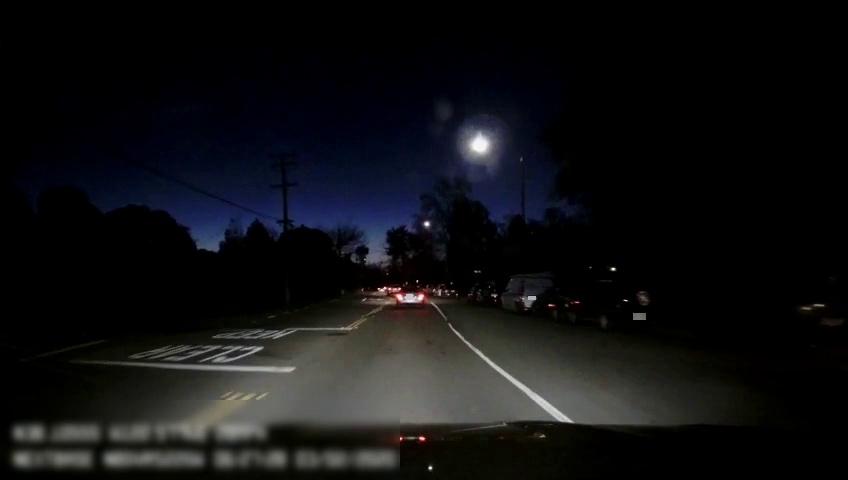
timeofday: Night
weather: Cloudy
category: Drivable Space
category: Vehicles | Car
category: Vehicles | SUV
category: Vehicles | Van
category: Vehicles | Car
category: Vehicles | Car
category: Vehicles | SUV
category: Lanes | Current Lane
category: Lanes | Current Lane
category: Lanes | Current Lane
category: Lanes | Opposite Lane